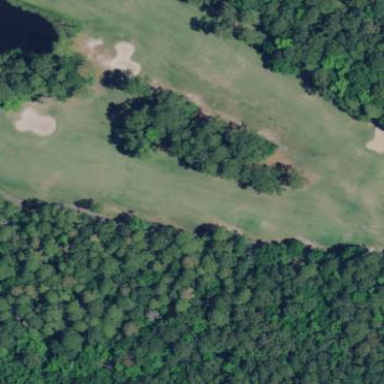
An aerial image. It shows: Golf fairway surrounded by grass.